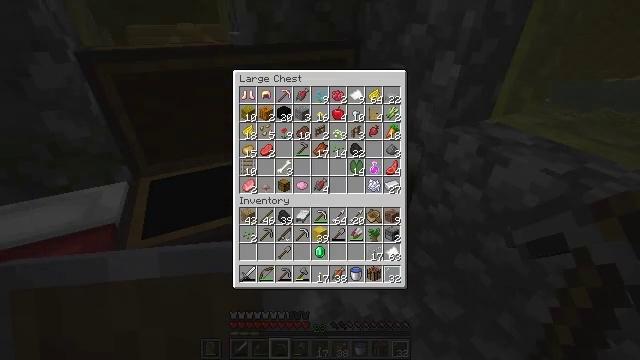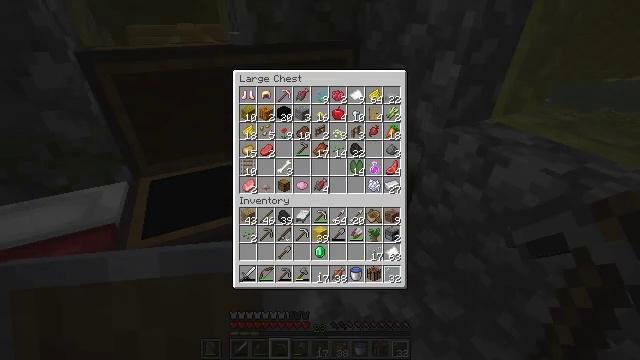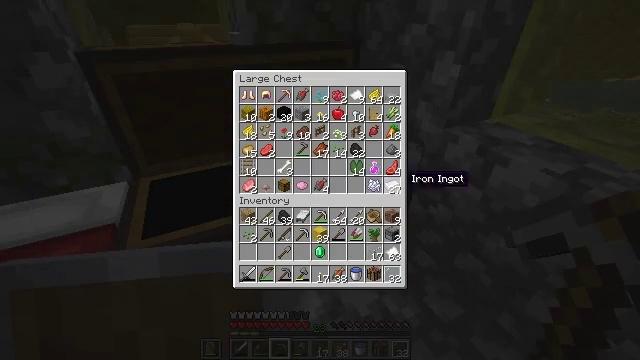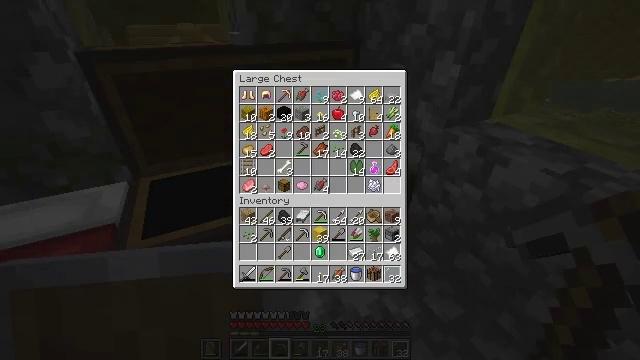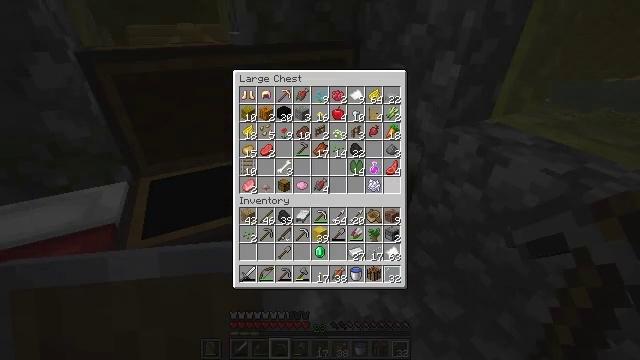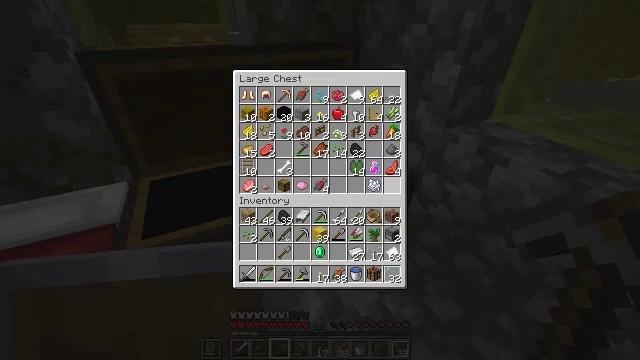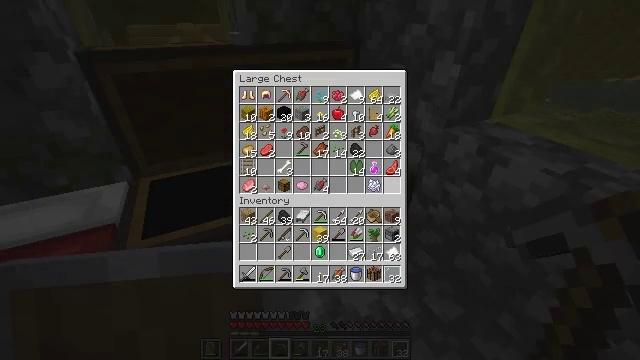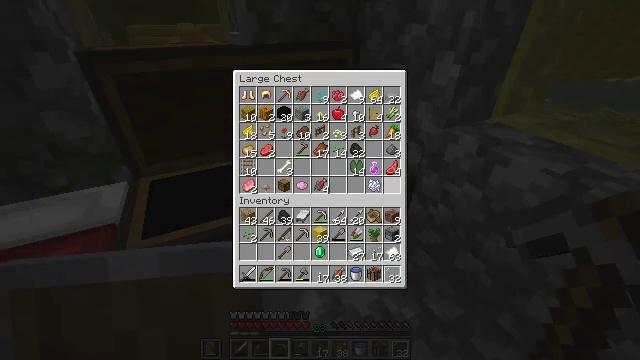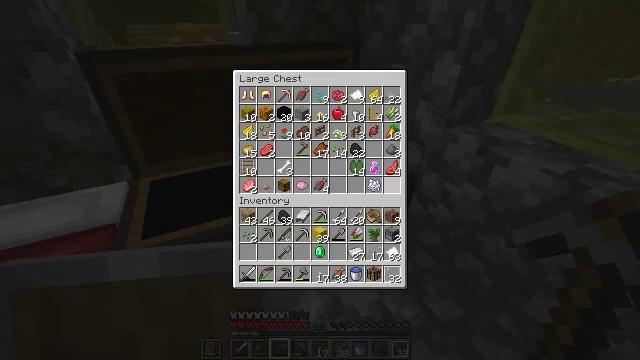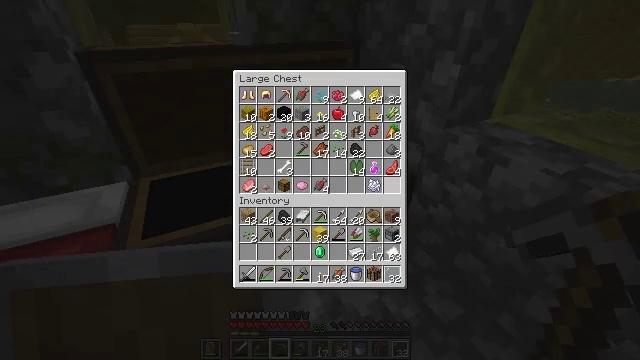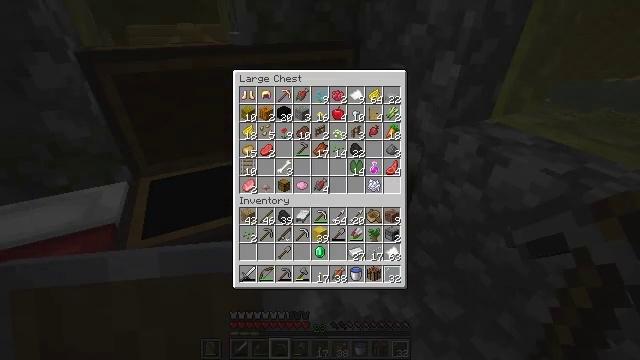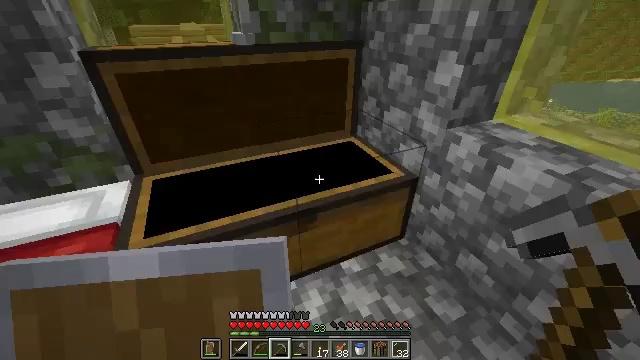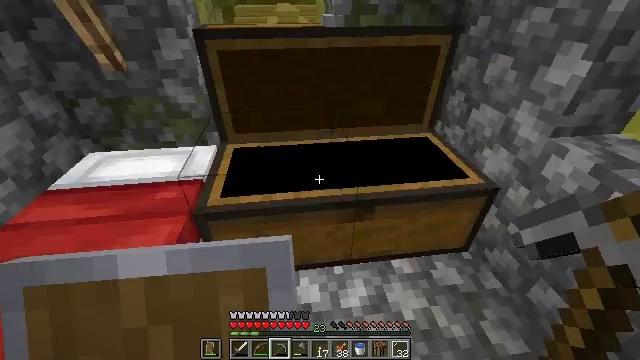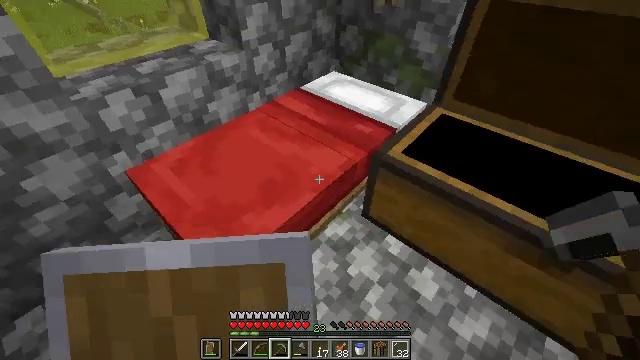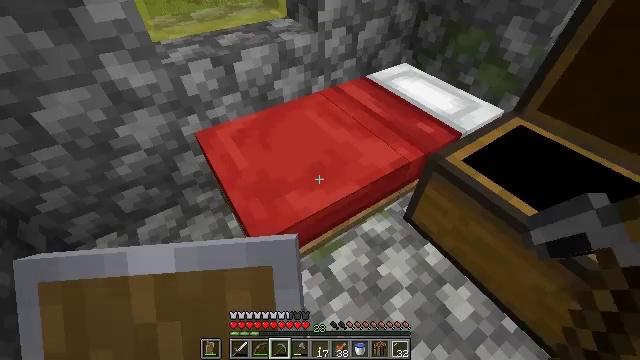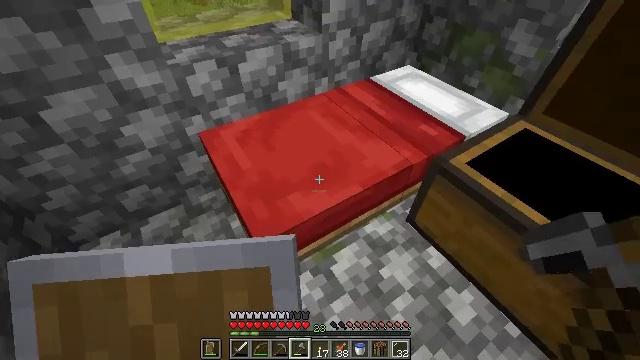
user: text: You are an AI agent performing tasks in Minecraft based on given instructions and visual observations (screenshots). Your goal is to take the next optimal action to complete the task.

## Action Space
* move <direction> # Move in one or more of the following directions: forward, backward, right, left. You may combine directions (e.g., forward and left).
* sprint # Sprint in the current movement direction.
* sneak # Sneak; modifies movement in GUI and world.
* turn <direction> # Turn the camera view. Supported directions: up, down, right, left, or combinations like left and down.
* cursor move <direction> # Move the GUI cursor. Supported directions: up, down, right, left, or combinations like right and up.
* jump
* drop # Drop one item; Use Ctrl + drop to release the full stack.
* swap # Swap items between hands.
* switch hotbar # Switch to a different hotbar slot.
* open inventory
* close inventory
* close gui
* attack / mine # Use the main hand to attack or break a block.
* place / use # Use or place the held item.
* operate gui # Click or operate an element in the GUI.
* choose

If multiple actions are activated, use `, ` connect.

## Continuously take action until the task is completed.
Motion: motion action
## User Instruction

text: Pick up the red bed for relocation.
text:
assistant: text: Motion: no_op
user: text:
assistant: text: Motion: sneak
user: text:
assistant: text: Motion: sneak, operate gui
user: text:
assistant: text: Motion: sneak, operate gui
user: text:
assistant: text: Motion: sneak, operate gui
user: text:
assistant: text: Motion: sneak
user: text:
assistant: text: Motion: sneak
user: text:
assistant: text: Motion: no_op
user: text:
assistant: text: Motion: no_op
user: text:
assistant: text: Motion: no_op
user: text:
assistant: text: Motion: no_op
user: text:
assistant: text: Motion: turn left and down, close gui
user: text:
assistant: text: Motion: turn left and down
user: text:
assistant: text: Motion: turn left and down
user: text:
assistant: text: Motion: switch to hotbar 4
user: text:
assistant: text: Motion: switch to hotbar 4
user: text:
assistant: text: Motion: turn left
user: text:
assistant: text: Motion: turn left
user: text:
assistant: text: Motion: no_op
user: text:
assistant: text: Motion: attack / mine
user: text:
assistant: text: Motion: attack / mine
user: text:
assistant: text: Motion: attack / mine
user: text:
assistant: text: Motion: attack / mine
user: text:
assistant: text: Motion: attack / mine
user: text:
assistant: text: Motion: attack / mine
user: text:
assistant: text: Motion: attack / mine
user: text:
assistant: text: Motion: attack / mine
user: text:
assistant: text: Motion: attack / mine
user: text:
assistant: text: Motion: attack / mine
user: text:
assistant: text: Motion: attack / mine